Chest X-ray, PA view. Patient: 47 years old, sex M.
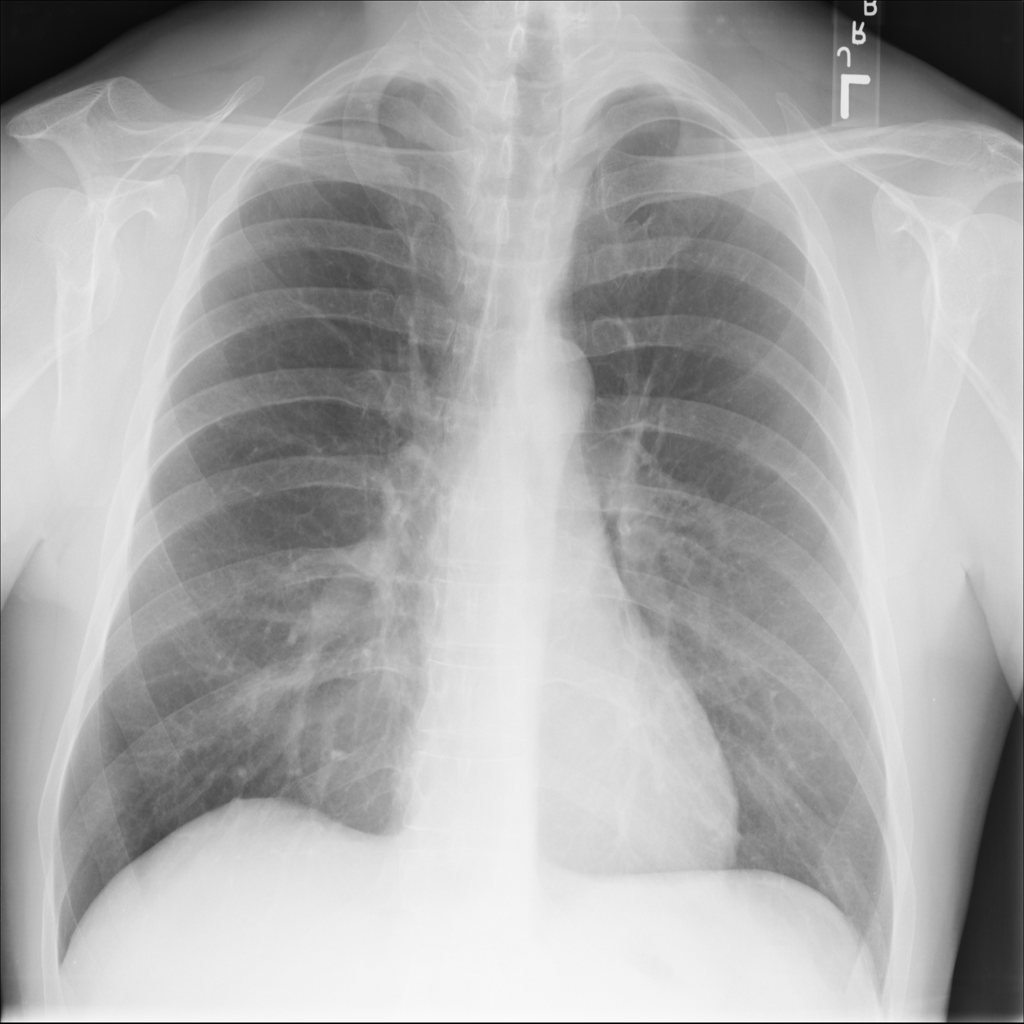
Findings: No Finding